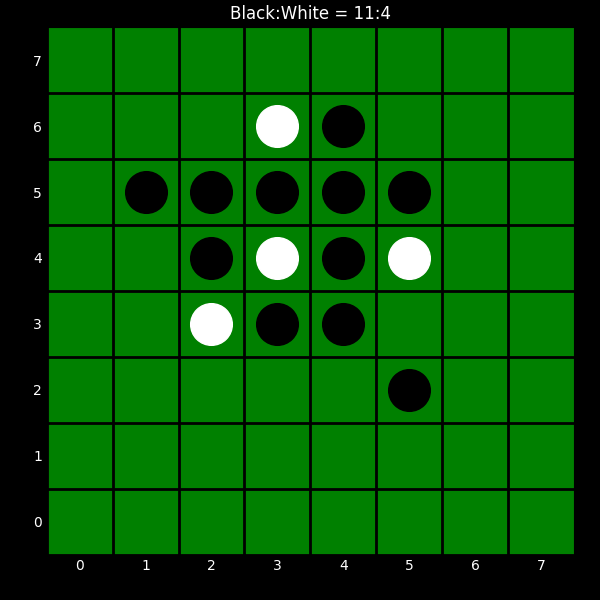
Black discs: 11
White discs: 4